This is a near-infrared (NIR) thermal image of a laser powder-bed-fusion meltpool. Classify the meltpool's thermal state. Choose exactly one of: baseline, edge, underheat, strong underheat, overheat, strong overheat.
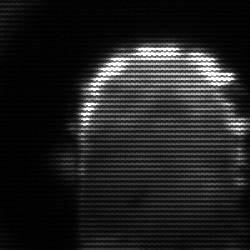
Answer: baseline